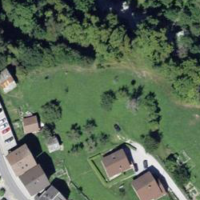
EUNIS habitat code: 50
Species observed at this site:
Ononis natrix